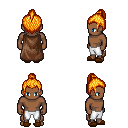
a pixel art fantasy rpg character, male body template, human, dark skin, brown cape, white pants, light blonde short topknot hairstyle, brown slippers, four views (front, back, left, right), 2x2 character sprite sheet, small pixel art, hard edges, no anti-aliasing